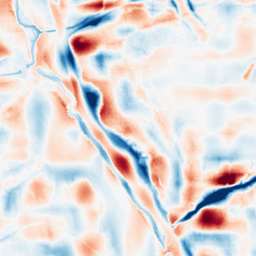
Category: wavelet
Decomposition family: wavelet_dwt
Decomposition parameters: wavelet: coif2
level: 5
Upsampling method: quartic
Upsampling parameters: scale: 4
Upsampling scale: 4